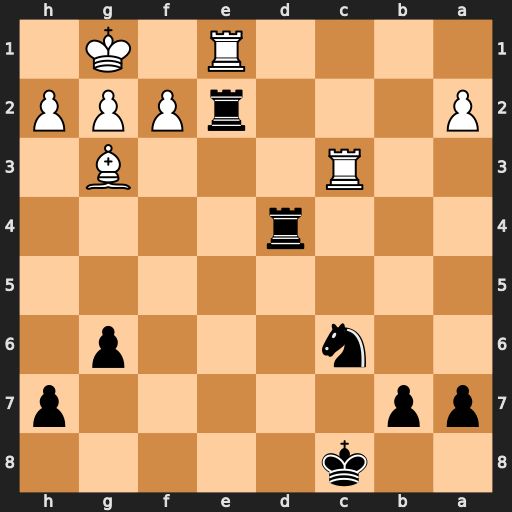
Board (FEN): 2k5/pp5p/2n3p1/8/3r4/2R3B1/P3rPPP/4R1K1
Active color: b
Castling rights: -
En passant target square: -
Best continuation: Rxe1#